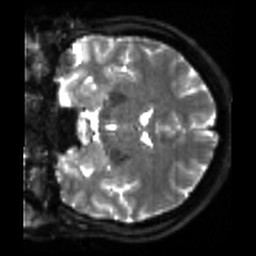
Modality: sbref
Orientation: coronal
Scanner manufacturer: siemens
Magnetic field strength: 3 T
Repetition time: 4 s
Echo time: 0.0594 s